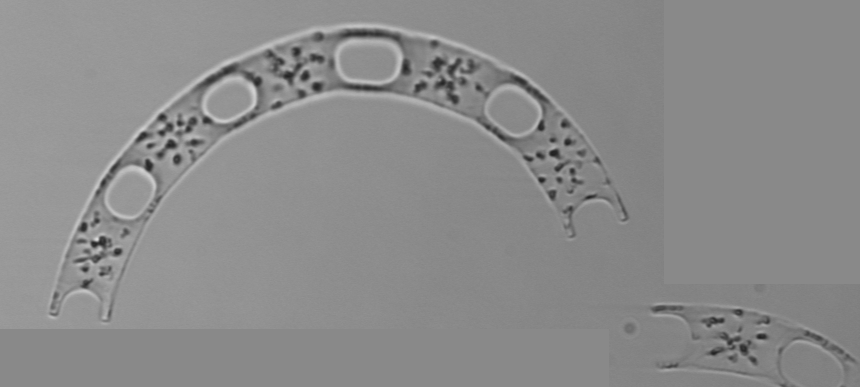
Label: Eucampia